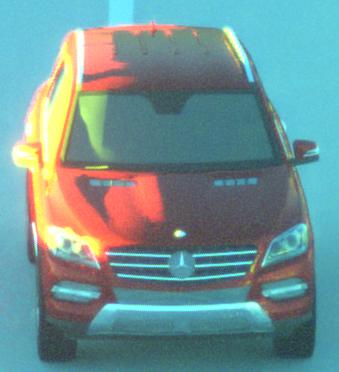
Make: Mercedes-Benz
Model: ML 350
Detailed model: M-Class (166)
Model produced from: 2011/11
Model produced until: 2014/10
Doors: 5
Color: red
Road condition: dry road
Daytime: sunrise or sunset
Contrast: high contrast